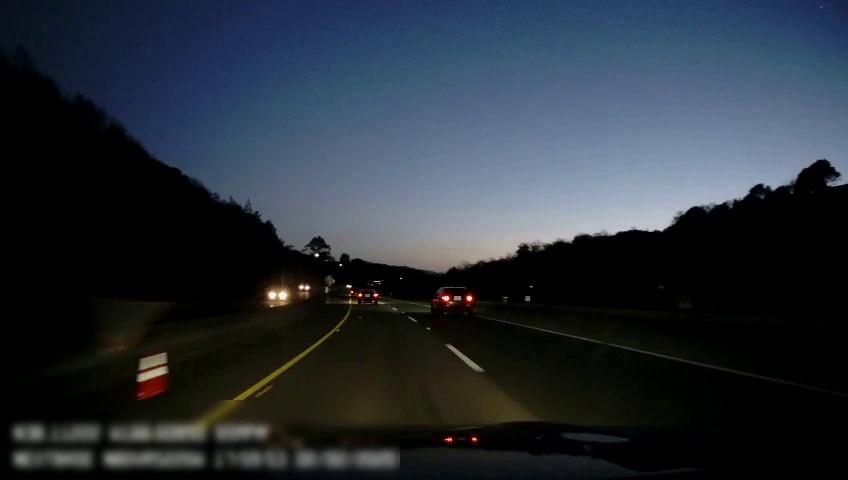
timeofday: Dusk/Dawn/Twilight
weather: Sunny
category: Drivable Space
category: Vehicles | Car
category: Vehicles | Car
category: Vehicles | Car
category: Vehicles | Car
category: Lanes | Current Lane
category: Lanes | Current Lane
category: Lanes | Alternate Lane